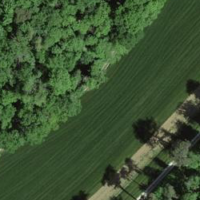
EUNIS habitat code: 44
Species observed at this site:
Melittis melissophyllum